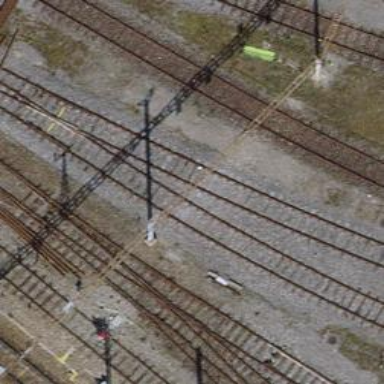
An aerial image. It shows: Single-track railway yard.